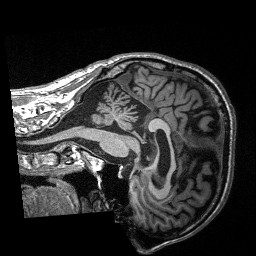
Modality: T1w
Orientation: sagittal
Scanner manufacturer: siemens
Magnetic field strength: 3 T
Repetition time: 2.3 s
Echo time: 0.00226 s